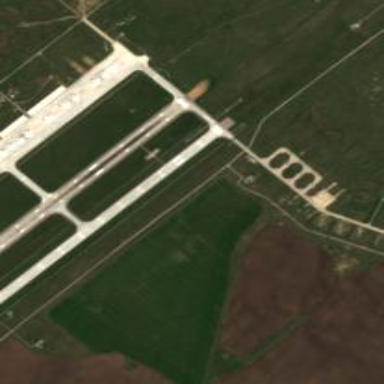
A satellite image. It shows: Apron at the airport.